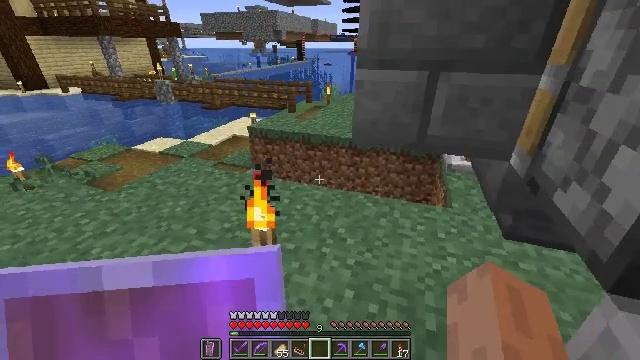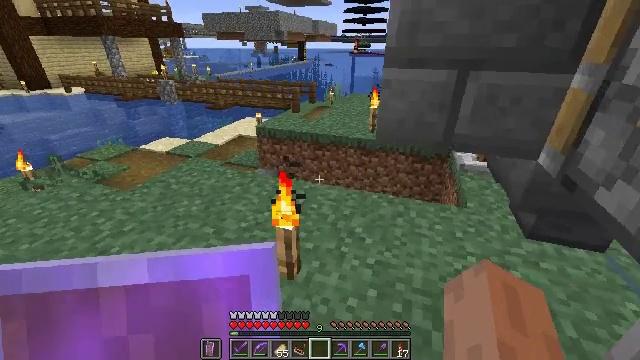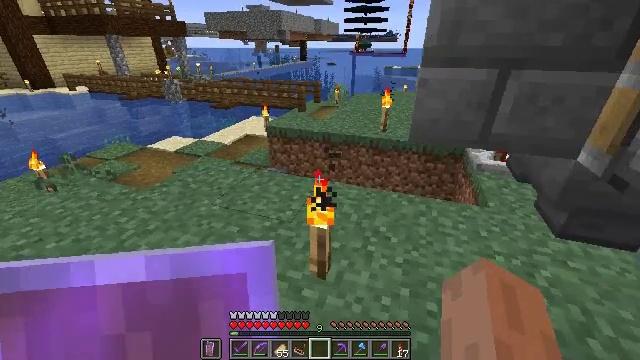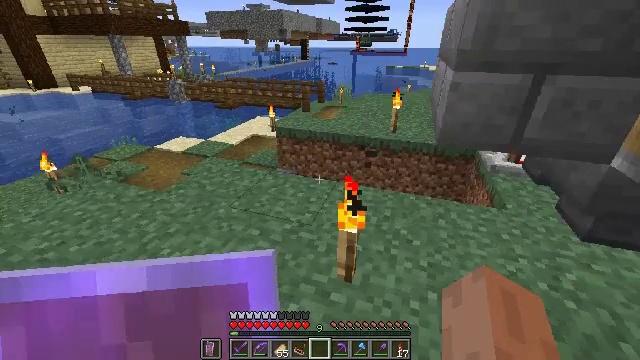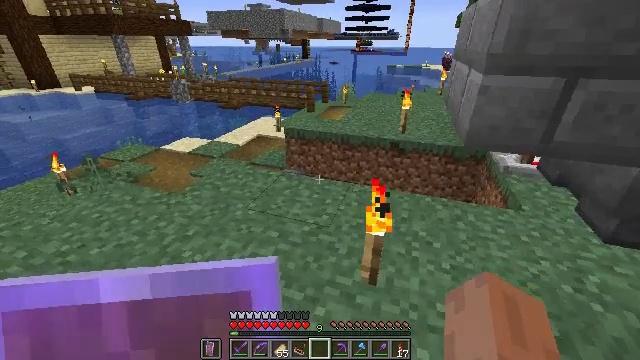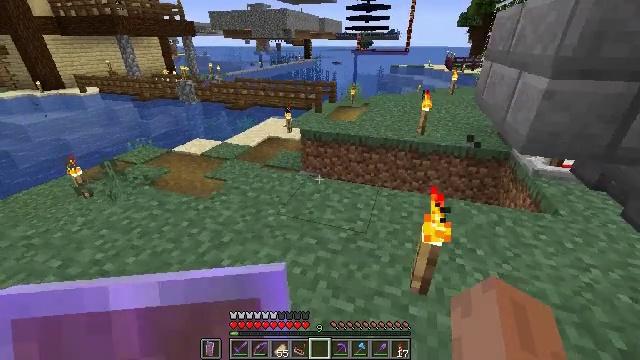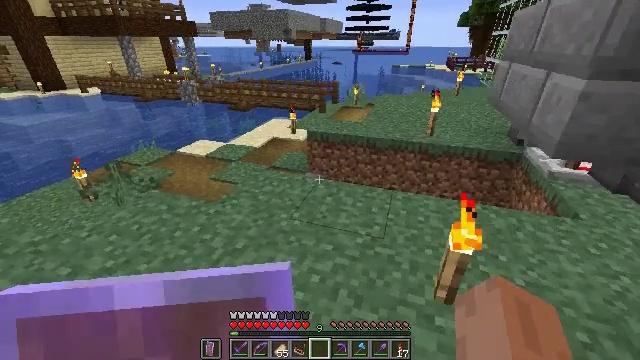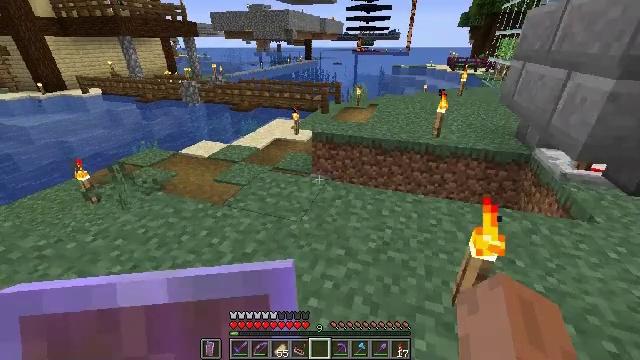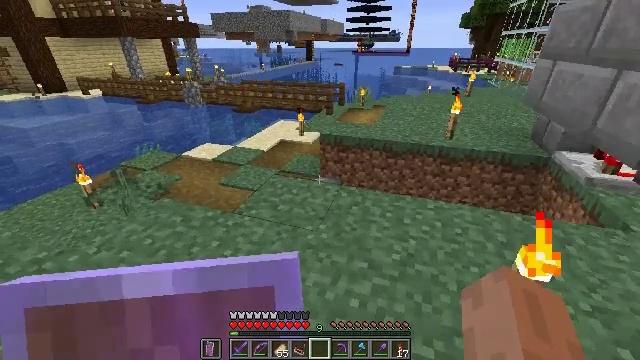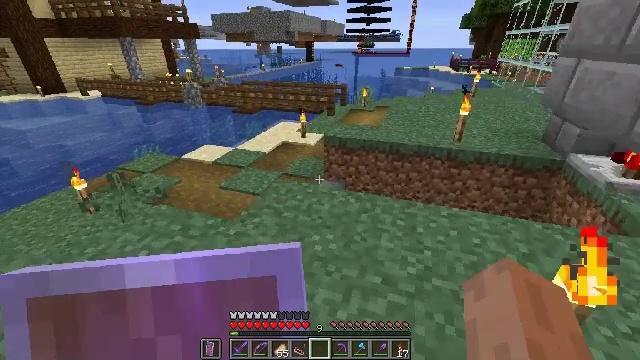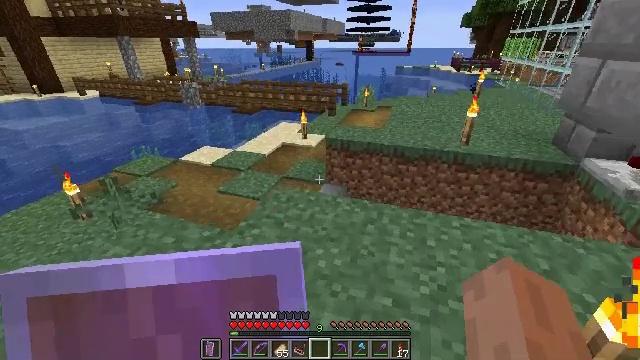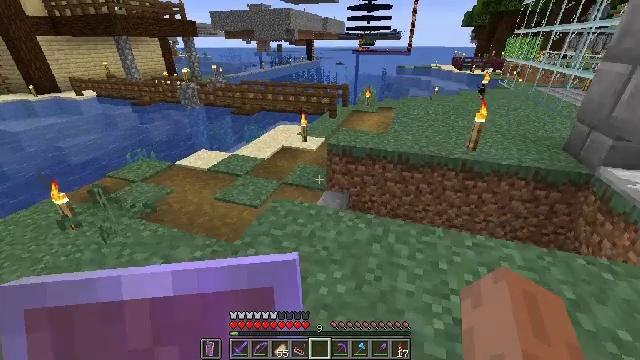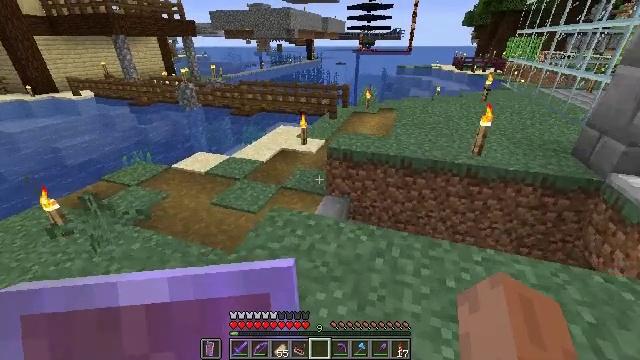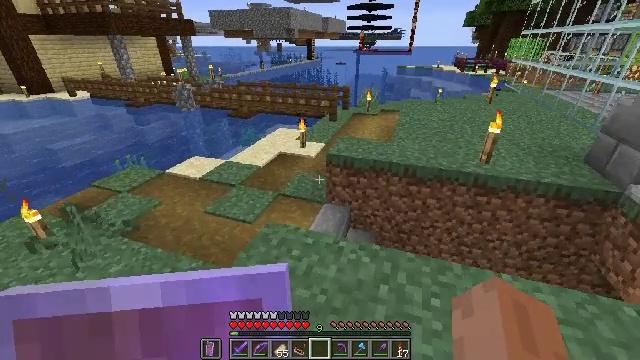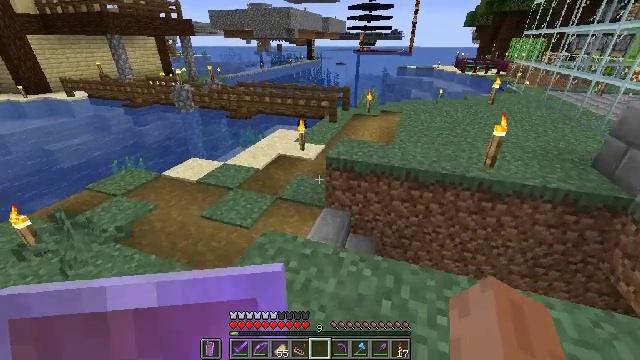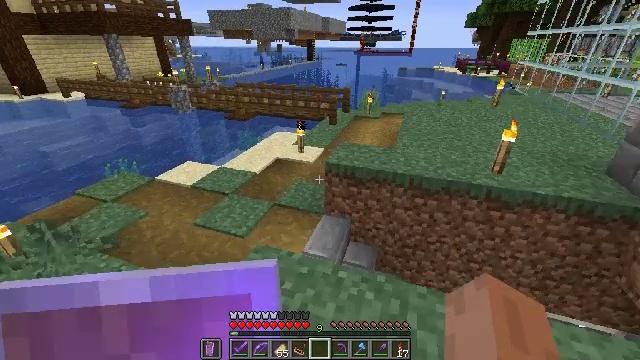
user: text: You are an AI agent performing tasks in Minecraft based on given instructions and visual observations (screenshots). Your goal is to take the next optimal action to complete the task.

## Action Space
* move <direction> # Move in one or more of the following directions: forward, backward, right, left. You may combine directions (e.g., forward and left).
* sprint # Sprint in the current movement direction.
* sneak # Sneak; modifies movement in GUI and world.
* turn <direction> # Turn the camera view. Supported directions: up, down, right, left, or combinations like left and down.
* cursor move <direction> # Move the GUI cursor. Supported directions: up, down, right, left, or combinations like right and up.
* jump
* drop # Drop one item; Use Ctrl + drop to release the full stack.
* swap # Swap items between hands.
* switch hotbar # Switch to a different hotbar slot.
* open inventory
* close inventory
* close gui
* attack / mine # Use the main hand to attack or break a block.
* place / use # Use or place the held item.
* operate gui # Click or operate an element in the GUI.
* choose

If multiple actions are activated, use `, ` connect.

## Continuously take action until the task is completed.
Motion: motion action
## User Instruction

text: Collect the comparator from redstone setup.
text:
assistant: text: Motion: move left
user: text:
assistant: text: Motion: move left
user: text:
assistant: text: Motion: move left
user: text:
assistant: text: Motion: move left
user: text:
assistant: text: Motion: move forward and move left
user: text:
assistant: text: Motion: move forward and move left
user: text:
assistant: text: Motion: move forward and move left
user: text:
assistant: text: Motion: move forward
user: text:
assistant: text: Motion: move forward
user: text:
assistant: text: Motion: move forward
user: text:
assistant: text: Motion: move forward
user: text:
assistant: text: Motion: move forward
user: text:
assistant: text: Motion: move forward
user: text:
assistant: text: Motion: move forward
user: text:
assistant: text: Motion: move forward
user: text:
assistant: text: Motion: move forward
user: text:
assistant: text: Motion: move forward
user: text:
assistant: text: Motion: move forward
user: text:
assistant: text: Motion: no_op
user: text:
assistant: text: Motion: no_op
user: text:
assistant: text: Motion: no_op
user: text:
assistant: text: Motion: no_op
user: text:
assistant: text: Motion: turn right
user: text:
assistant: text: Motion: turn right and down
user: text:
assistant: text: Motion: turn right and down
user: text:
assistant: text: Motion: turn right and down
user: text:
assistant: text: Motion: turn right
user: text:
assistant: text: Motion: no_op
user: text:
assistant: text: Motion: no_op
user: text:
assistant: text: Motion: no_op